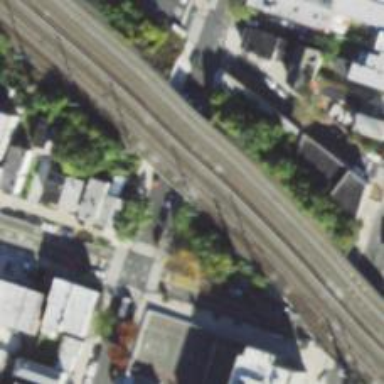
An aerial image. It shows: Bridge over electrified railway tracks.